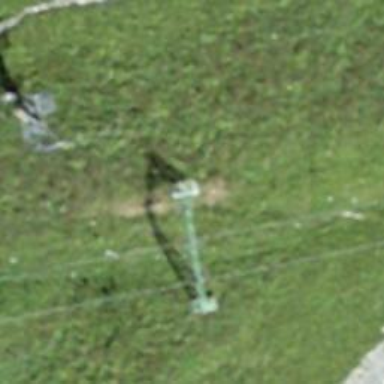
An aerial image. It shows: Pylon used for aerialway.